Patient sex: M
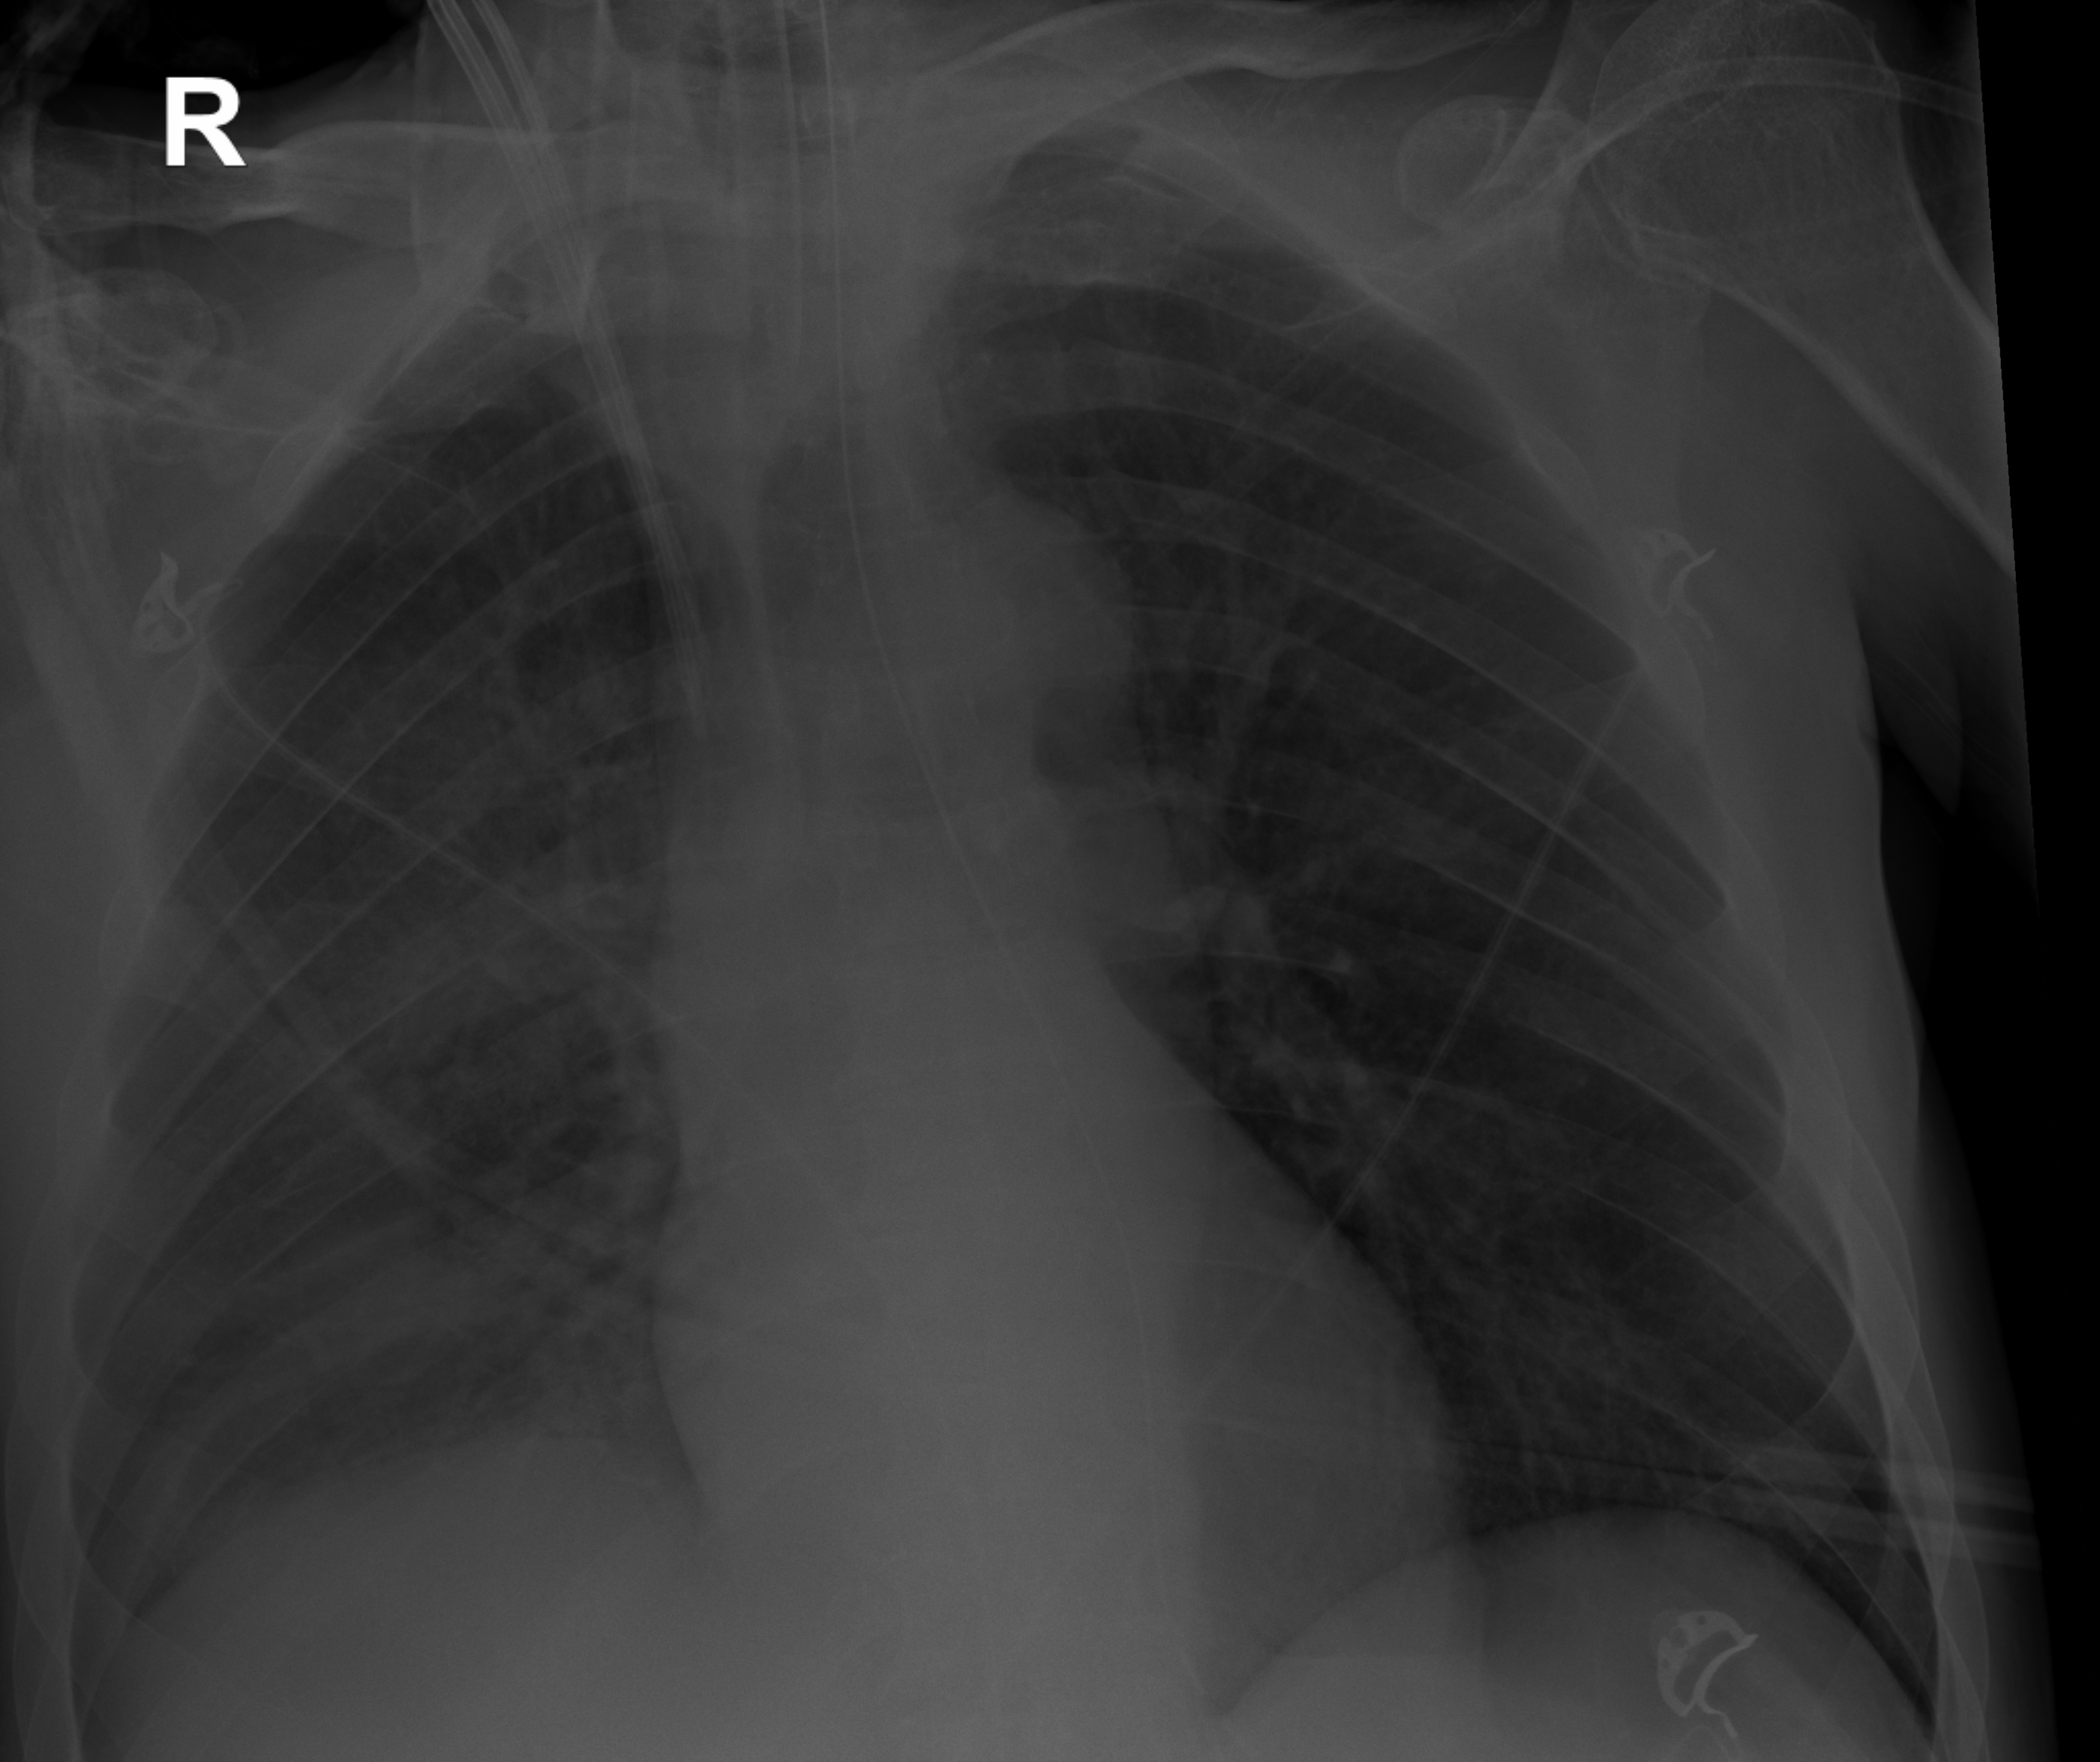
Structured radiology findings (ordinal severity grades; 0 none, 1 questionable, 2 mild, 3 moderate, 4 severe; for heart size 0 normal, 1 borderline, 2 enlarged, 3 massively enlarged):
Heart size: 0
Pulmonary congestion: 0
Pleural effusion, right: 2
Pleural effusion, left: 0
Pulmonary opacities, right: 3
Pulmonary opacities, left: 0
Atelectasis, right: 3
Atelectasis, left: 2